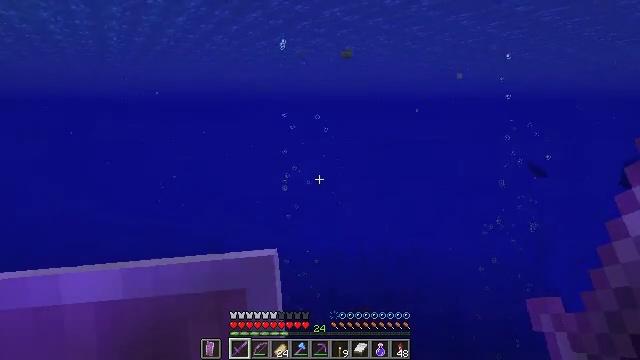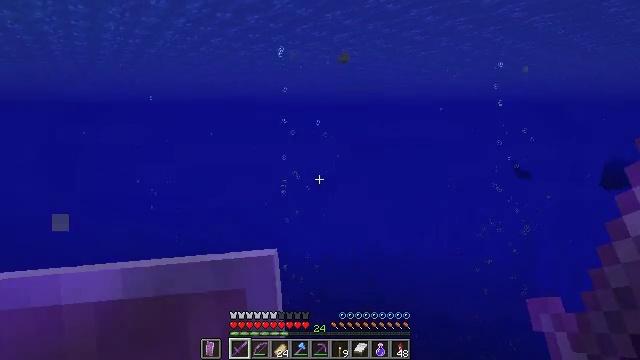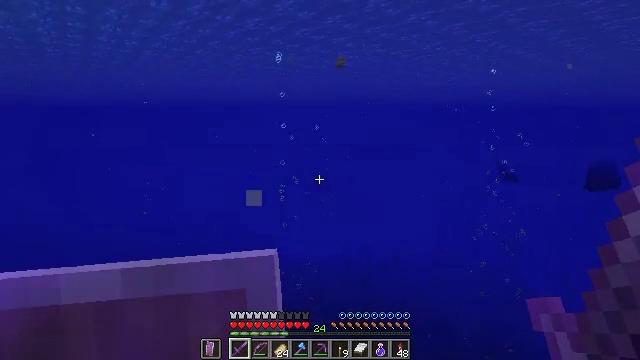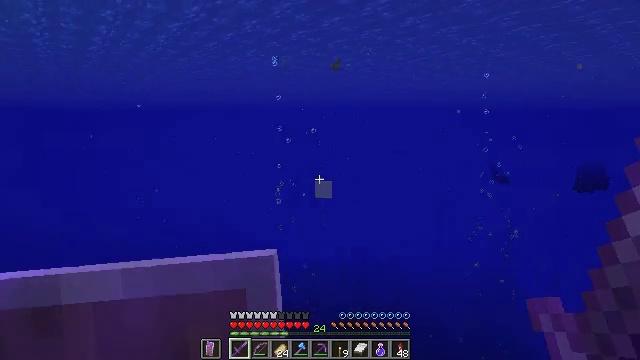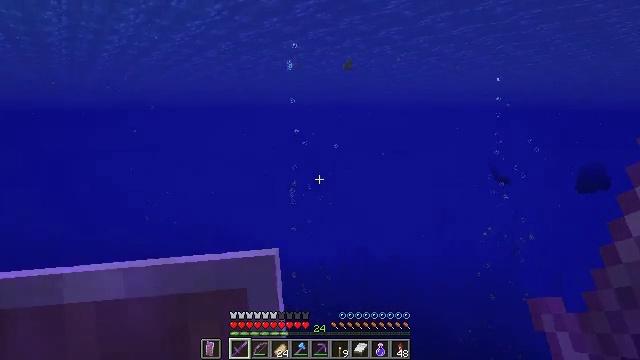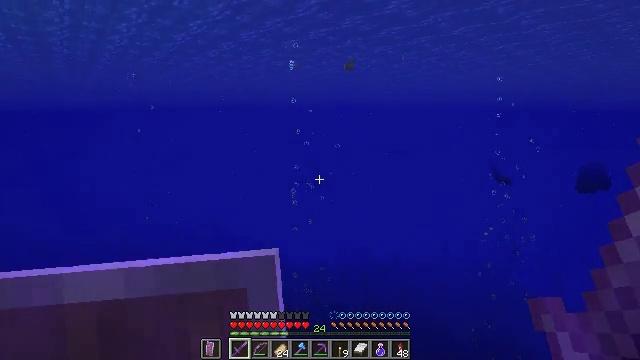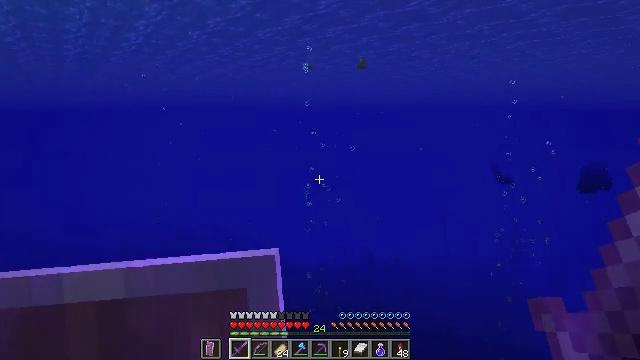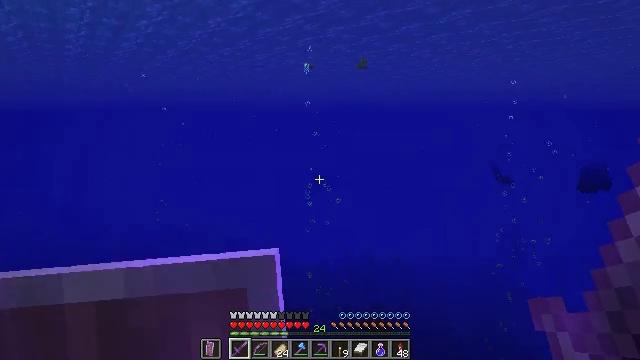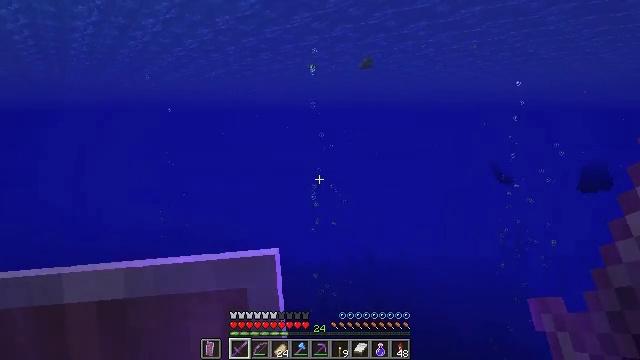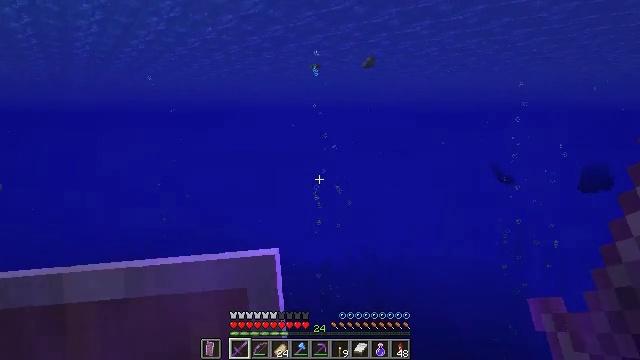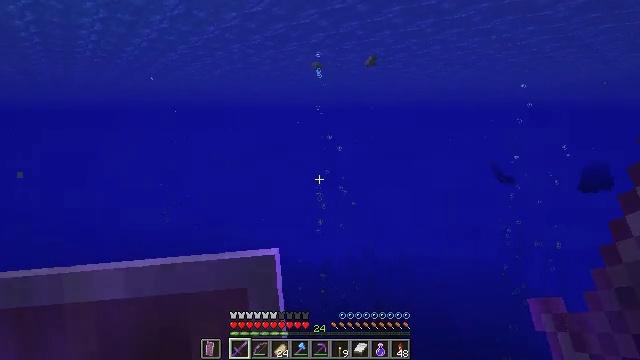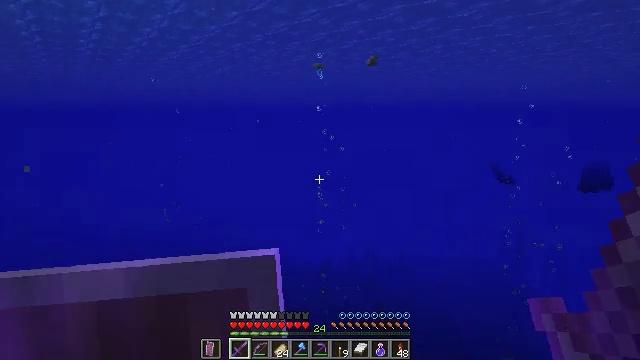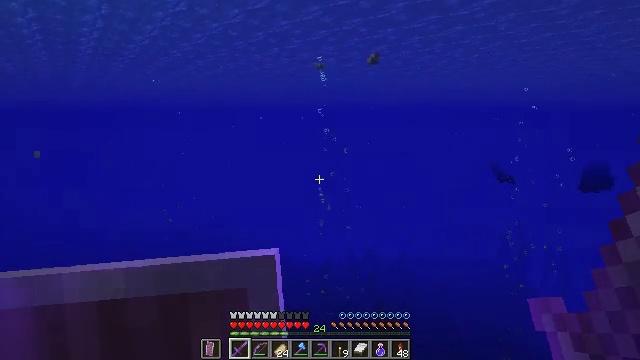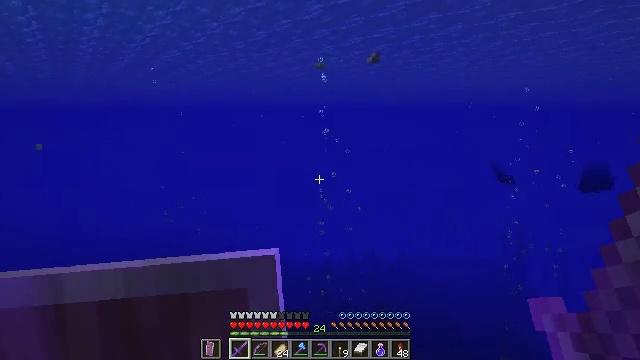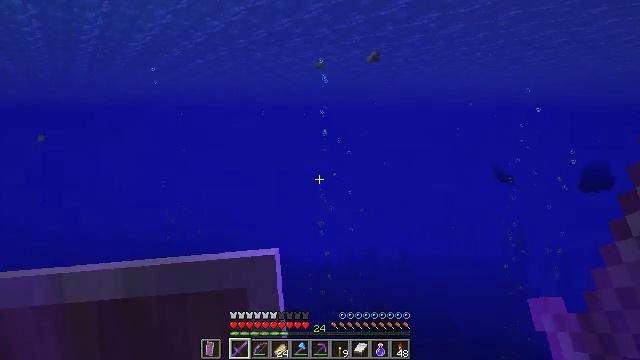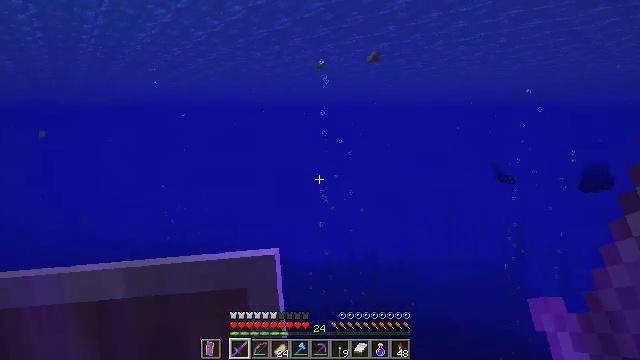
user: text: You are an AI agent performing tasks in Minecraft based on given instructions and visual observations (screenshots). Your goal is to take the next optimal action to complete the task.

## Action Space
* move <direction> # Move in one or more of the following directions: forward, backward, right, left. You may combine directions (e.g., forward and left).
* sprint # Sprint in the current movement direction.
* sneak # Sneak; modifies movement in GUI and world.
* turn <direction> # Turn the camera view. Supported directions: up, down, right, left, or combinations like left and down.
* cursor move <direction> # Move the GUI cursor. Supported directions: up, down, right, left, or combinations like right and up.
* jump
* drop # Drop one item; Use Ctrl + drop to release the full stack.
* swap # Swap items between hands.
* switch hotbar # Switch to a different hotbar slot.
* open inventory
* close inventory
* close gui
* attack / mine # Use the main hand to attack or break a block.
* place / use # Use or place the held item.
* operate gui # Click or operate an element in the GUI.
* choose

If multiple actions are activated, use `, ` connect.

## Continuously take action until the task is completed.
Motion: motion action
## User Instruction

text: Remove stone brick stairs from the inventory.
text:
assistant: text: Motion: move left, turn right
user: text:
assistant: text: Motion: move left, turn right
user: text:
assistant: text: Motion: move left, turn right
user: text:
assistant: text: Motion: move left
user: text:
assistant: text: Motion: move left
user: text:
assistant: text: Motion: move left
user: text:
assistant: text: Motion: no_op
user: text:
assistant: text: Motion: no_op
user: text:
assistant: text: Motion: no_op
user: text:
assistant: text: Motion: no_op
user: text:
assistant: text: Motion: no_op
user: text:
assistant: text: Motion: no_op
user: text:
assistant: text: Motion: no_op
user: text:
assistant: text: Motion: no_op
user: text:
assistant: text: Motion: no_op
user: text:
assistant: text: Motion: no_op
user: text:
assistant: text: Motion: no_op
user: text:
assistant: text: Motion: no_op
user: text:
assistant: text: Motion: no_op
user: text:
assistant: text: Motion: no_op
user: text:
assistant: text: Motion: no_op
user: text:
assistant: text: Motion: no_op
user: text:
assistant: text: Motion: no_op
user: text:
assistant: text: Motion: move forward
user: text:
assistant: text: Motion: move forward
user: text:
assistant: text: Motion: move forward
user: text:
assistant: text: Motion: move forward
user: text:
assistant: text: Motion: move forward
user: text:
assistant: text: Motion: move forward, turn right
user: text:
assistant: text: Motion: move forward, turn right and down